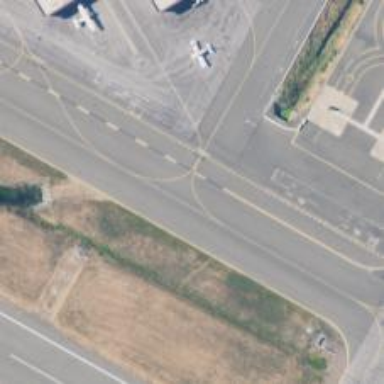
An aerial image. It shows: Image of taxiway at airport.